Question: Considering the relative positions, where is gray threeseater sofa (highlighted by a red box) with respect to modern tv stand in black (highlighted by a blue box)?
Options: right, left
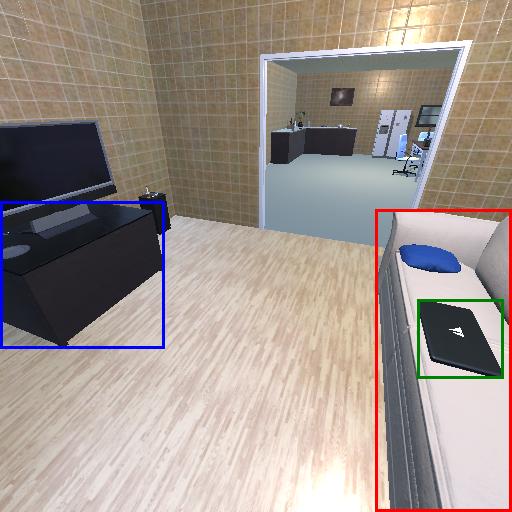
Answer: right